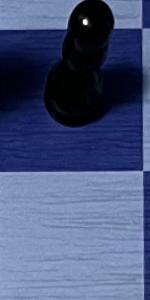
Label: Empty